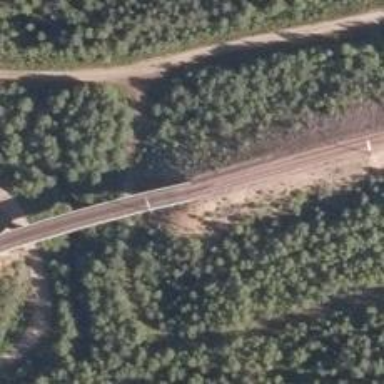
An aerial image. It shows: Bridge with continuous railway tracks that are electrified through contact line.